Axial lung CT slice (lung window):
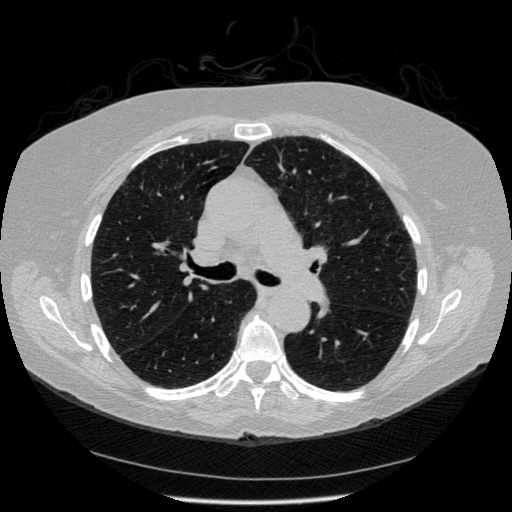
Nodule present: no